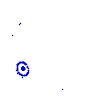
Particle: kaon